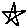
Label: star